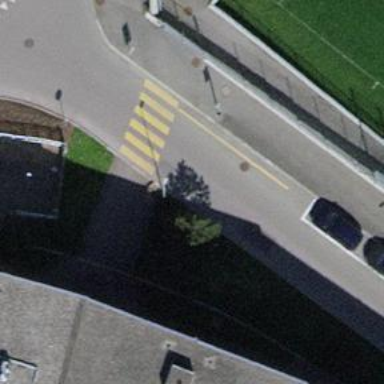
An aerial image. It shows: Zebra crossing on the road.